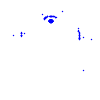
Particle: kaon